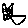
Label: cat